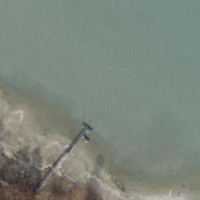
EUNIS habitat code: 14
Species observed at this site:
Corvus corone
Alcedo atthis
Bucephala clangula
Aegithalos caudatus
Larus cachinnans
Spinus spinus
Poecile palustris
Larus michahellis
Gavia stellata
Gavia arctica
Cygnus olor
Gavia immer
Erithacus rubecula
Phoenicurus ochruros
Rissa tridactyla
Periparus ater
Anas acuta
Cyanistes caeruleus
Mergus serrator
Sturnus vulgaris
Chloris chloris
Larus canus
Troglodytes troglodytes
Corvus frugilegus
Passer domesticus
Mareca penelope
Turdus merula
Mareca strepera
Hirundo rustica
Mergus merganser
Milvus milvus
Sterna hirundo
Turdus pilaris
Regulus regulus
Phylloscopus trochilus
Motacilla alba
Numenius arquata
Tachybaptus ruficollis
Certhia brachydactyla
Podiceps grisegena
Podiceps cristatus
Actitis hypoleucos
Turdus philomelos
Fulica atra
Anas crecca
Anthus spinoletta
Dendrocopos major
Podiceps nigricollis
Turdus viscivorus
Buteo buteo
Anthus pratensis
Gallinago gallinago
Turdus iliacus
Chroicocephalus ridibundus
Phylloscopus collybita
Alauda arvensis
Pica pica
Sitta europaea
Columba livia
Falco tinnunculus
Picus viridis
Melanitta nigra
Alopochen aegyptiaca
Anas platyrhynchos
Pluvialis apricaria
Aythya ferina
Aythya fuligula
Fringilla coelebs
Coloeus monedula
Carduelis carduelis
Columba palumbus
Phalacrocorax carbo
Fringilla montifringilla
Lullula arborea
Parus major
Larus argentatus
Anser anser
Ciconia ciconia
Accipiter nisus